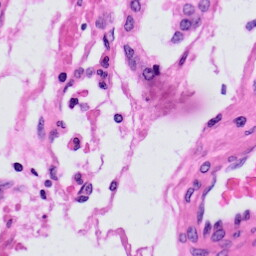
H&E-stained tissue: Prostate